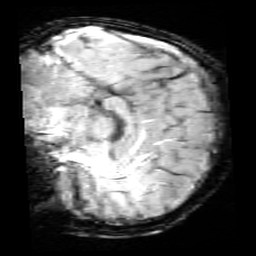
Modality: SWI
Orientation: sagittal
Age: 9
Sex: male
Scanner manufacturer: siemens
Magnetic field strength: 3 T
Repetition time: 0.027 s
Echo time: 0.02 s